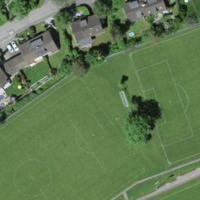
EUNIS habitat code: 53
Species observed at this site:
Lamium galeobdolon